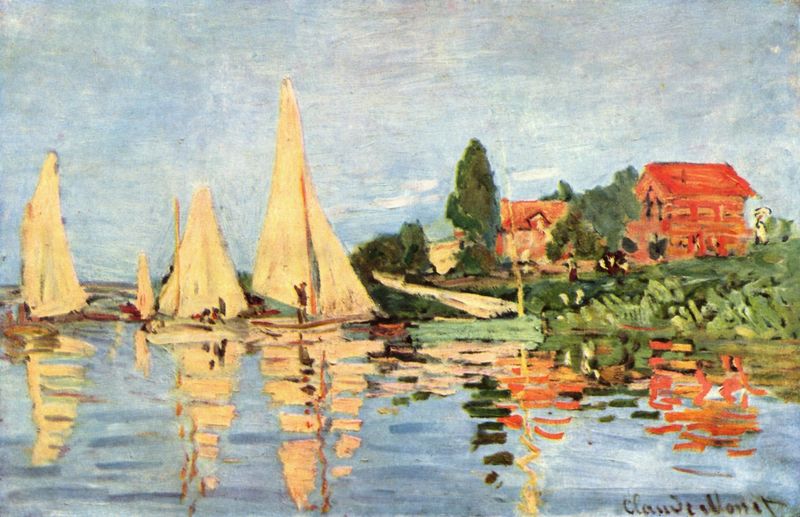
Titel: Regatta bei Argenteuil
Künstler: Claude Monet
Standort: Paris
Institution: Musée d'Orsay
Schlagwörter: baum, blau, gemälde, himmel, mann, meer, wasser, weiß, wolken, aquarell, bäume, fluss, gelb, grün, impressionismus, landschaft, menschen, see, stadt, ufer, abend, bunt, fenster, frau, hell, licht, orange, schwarz, dach, gras, haus, rasen, rot, wiese, wolke, beige, mensch, signatur, spiegel, öl, horizont, häuser, natur, spiegelung, gewässer, pastos, sonne, insel, kontrast, boot, boote, hellblau, küste, orang, schiff, schiffe, segel, segelboot, segelschiffe, sommer, welle, wellen, fischer, mast, segelschiff, dorf, dächer, tag, wolkenlos, picknick, signiert, hafen, seine, masten, böschung, fischerdorf, impressionistisch, monet, manet, striche, tor, segelboote, impression, segler, strich, tupfer, regatta, verschwommen, bootshaus, pinselstriche, claude, claude monet, spiegelungen, leicht, himel, balu, leuchtend, farbstriche, segelregatta, spiegelt, menschen gruppe, spiegeluung, warm kalt kontrastt